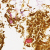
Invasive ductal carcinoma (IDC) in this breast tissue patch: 0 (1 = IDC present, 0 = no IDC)